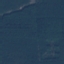
Land use / land cover: Forest